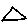
Label: triangle